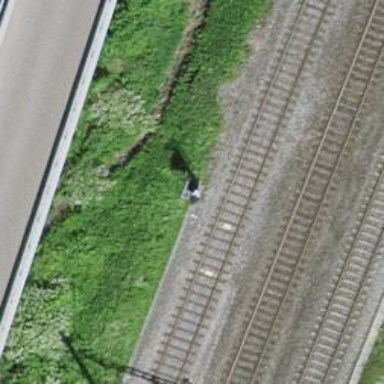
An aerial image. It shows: Railway signal.